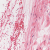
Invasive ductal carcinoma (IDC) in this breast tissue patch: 0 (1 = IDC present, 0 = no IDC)